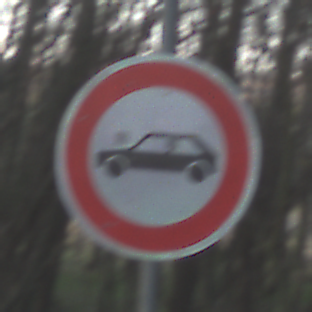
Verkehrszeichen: VerbotPersonenkraftwagen
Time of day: SunriseSunset
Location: Outdoor (Nature)
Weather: Clear
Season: Winter
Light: Natural